Field crop: maize
Growth stage: 2
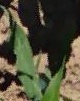
Species: maize